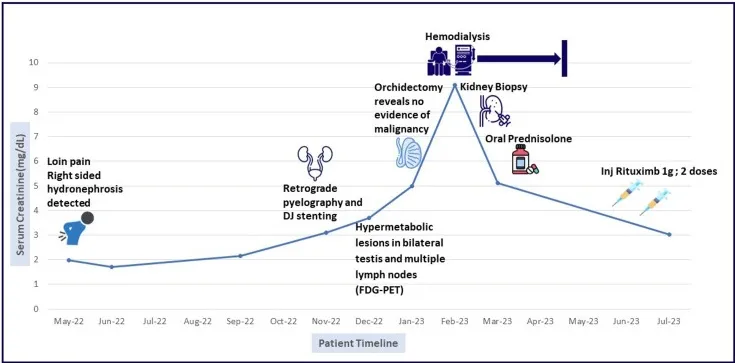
Patient timeline depicting the chronology of events. DJ: Double J; FDG: fluorodeoxyglucose, PET: positron emission tomography.
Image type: chart (chart)